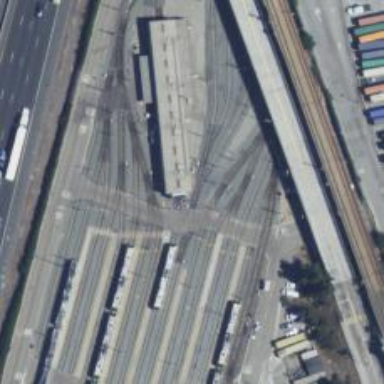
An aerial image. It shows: Light rail service yard with electrified contact lines.